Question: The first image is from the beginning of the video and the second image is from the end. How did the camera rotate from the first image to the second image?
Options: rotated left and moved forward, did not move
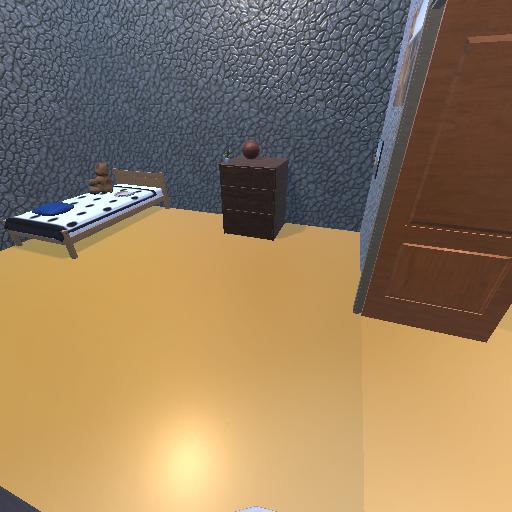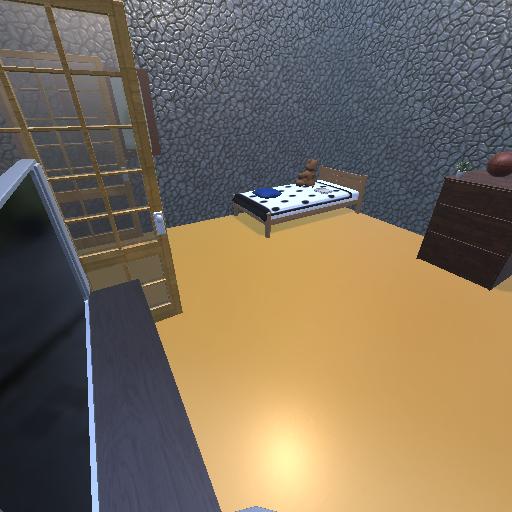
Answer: rotated left and moved forward